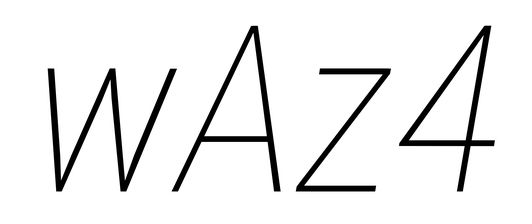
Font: Roboto-Italic_Condensed_Thin_Italic